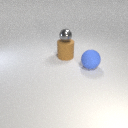
small gray metal sphere above large brown rubber cylinder